Interaction volume radius: 10 \u00c5
Interaction volume height: 25 \u00c5
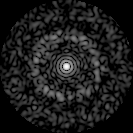
Disorder parameter: 0.8445